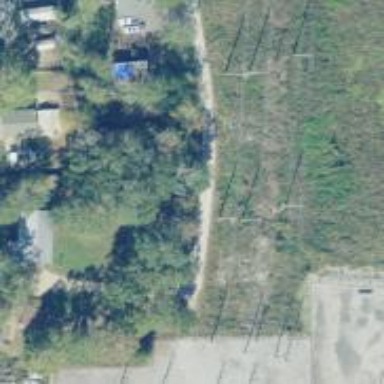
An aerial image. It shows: Power pole.